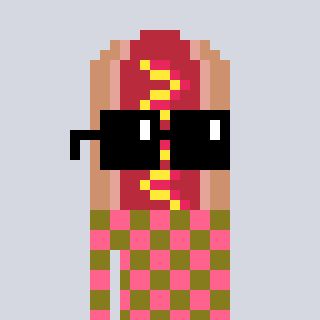
a pixel art character with square black sunglasses, a hotdog-shaped head and a gunk-colored body on a cool background